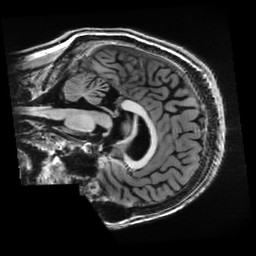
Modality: T1w
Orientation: sagittal
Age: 21
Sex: male
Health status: healthy
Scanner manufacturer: ge
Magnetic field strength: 3 T
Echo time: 0.0052 s